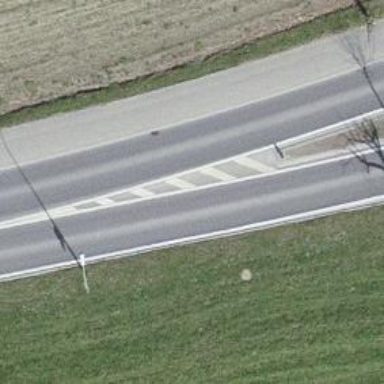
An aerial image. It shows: Asphalt road with primary designation. There is cycle track on the left side and sidewalk.